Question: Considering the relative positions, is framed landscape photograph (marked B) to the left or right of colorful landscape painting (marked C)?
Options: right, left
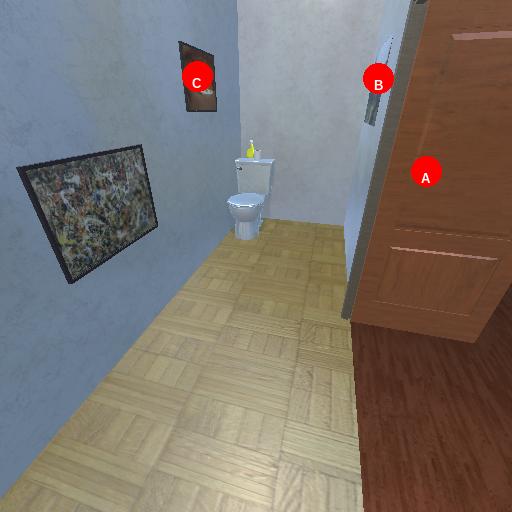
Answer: right